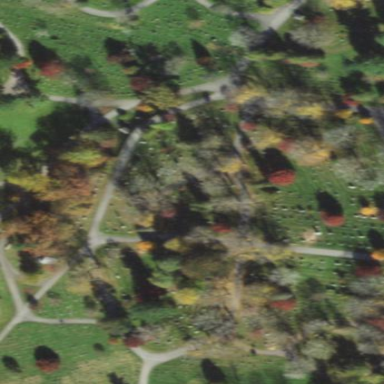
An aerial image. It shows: Sector within cemetery.